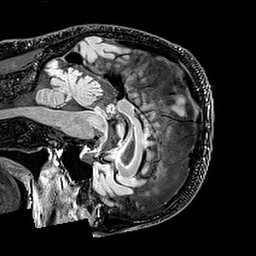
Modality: T2w
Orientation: sagittal
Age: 48
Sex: male
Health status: healthy
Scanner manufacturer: siemens
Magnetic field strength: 3 T
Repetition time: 5 s
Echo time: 0.396 s